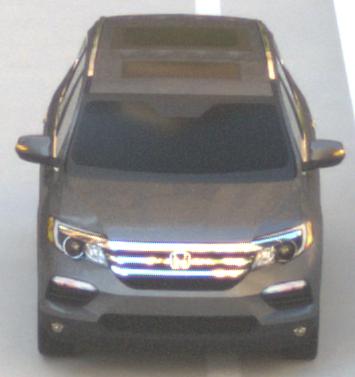
Make: Honda
Model: Pilot
Detailed model: 3
Model produced from: 2015
Model produced until: 2022
Doors: 5
Color: gray
Road condition: dry road
Daytime: morning or afternoon
Contrast: low contrast